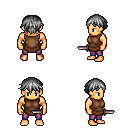
a pixel art fantasy rpg character, male body template, human, tanned skin, brown tunic, magenta pants, gray short bangs hairstyle, dagger, four views (front, back, left, right), 2x2 character sprite sheet, small pixel art, hard edges, no anti-aliasing